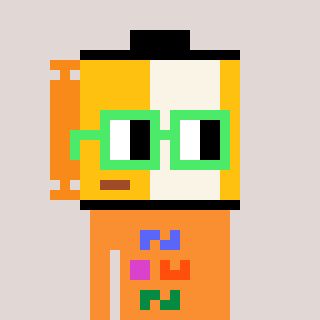
a pixel art character with square light green glasses, a film roll-shaped head and a orange-colored body on a warm background